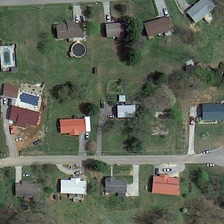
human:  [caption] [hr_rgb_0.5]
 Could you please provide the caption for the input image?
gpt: some buildings and green trees are in a medium residential area .

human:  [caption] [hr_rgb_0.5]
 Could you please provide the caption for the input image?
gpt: some buildings and green trees are in a medium residential area .

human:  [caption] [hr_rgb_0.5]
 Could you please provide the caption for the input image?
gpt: some buildings and green trees are in a medium residential area .

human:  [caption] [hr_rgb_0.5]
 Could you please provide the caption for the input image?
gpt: some buildings and green trees are in a medium residential area .

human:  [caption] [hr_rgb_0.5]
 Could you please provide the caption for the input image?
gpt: some buildings and green trees are in a medium residential area .